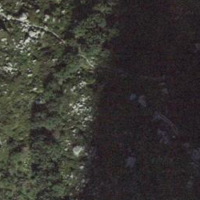
EUNIS habitat code: 48
Species observed at this site:
Milvus milvus
Rhododendron ferrugineum
Phoenicurus ochruros
Pyrrhocorax graculus
Tadorna tadorna
Anthus spinoletta